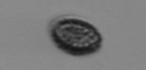
Label: Pseudochattonella_farcimen